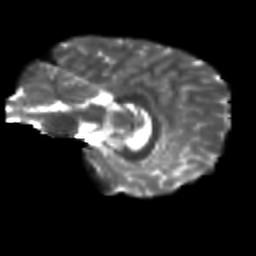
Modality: T2w
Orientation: sagittal
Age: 8
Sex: female
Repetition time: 9.4 s
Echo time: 0.089 s